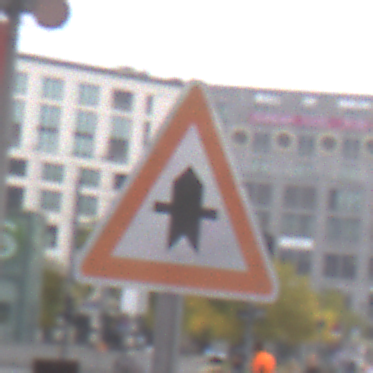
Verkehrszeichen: Vorfahrt
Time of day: MorningAfternoon
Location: Outdoor (Urban)
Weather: Overcast
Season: NotSpecified
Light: Natural